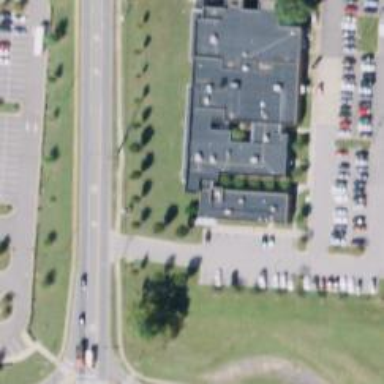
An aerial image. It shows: Clinic building offering healthcare services.